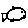
Label: fish